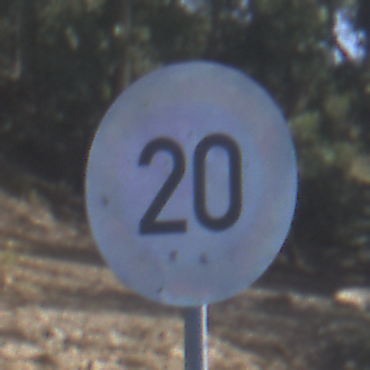
Verkehrszeichen: Geschwindigkeit20
Umgebung: Outdoor, Nature
Tageszeit: MorningAfternoon
Wetter: Clear
Licht: Natural
Jahreszeit: NotSpecified
Kontrast: HighContrast